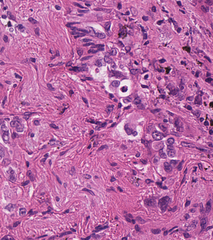
Tumor epithelial tissue: no
Tumor-associated stroma tissue: yes
Normal tissue: no